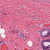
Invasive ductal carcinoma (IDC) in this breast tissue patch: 0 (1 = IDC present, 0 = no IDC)